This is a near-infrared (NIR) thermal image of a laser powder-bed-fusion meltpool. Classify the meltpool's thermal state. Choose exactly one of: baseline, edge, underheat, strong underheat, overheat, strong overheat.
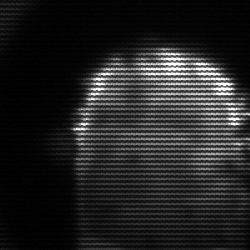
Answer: baseline